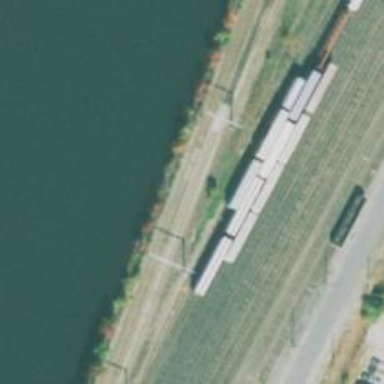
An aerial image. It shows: Railway with electrified contact lines.